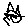
Label: cat